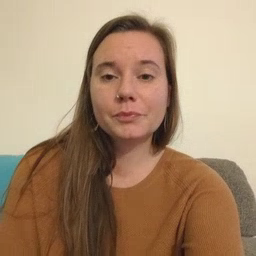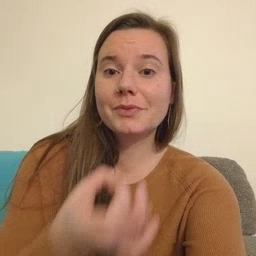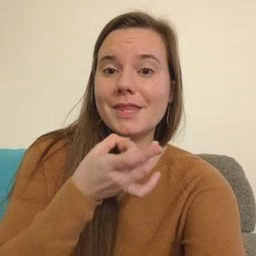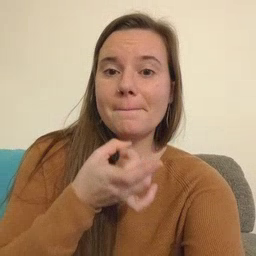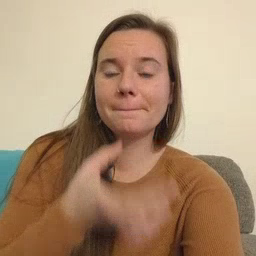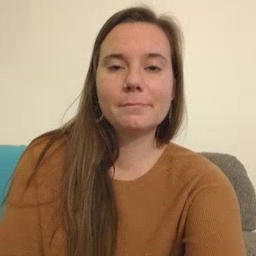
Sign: lamp